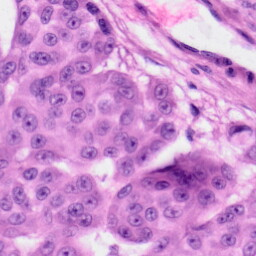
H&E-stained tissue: Skin